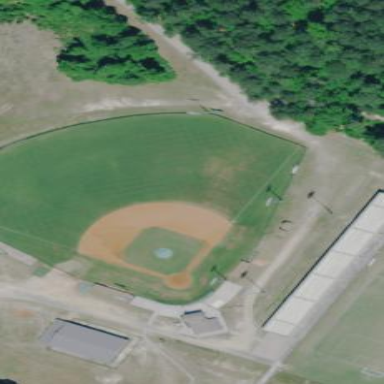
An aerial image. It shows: Baseball pitch for leisure and sports activities.